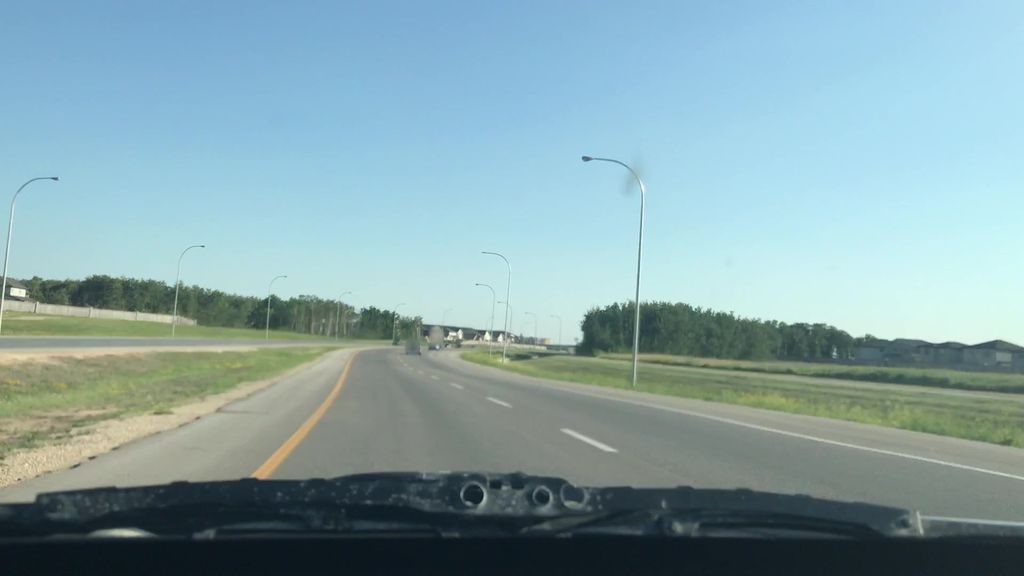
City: winnipeg